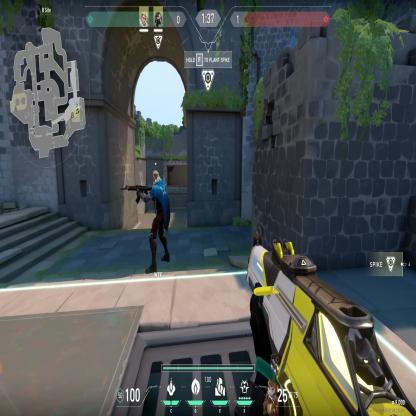
Label: teammate